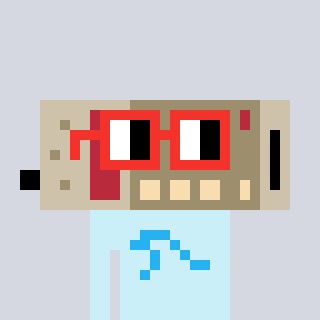
a pixel art character with square red glasses, a cordless phone-shaped head and a cold-colored body on a cool background